Question: What is the user doing in this image?
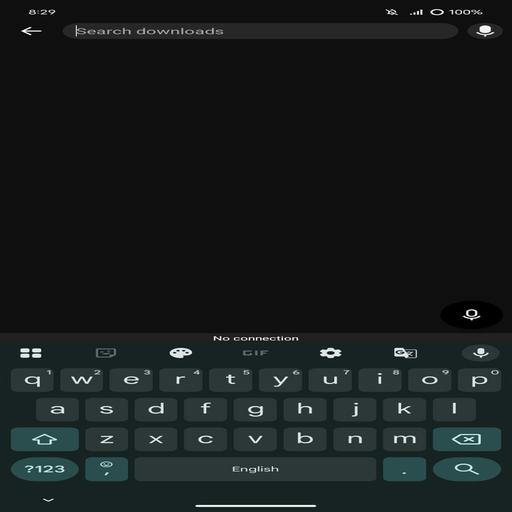
Answer: Typing search